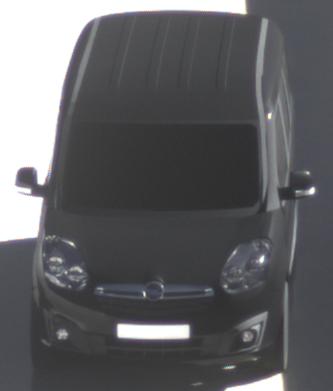
Make: Opel
Model: Combo Combi L1H1 1.4
Detailed model: Combo (D) Combi
Model produced from: 2012/01
Model produced until: 2013/11
Doors: 5
Color: black
Road condition: wet road
Daytime: morning or afternoon
Contrast: high contrast